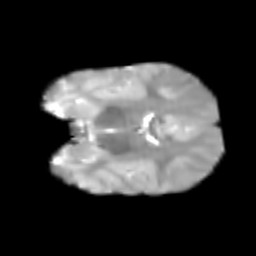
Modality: T2w
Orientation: coronal
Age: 6
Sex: male
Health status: healthy